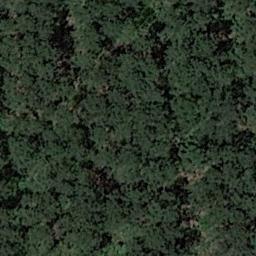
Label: forest